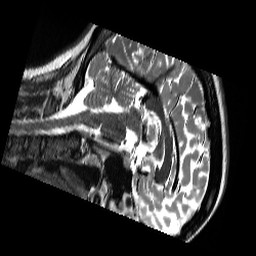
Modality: T2w
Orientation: sagittal
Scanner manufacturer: siemens
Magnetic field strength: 3 T
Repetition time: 13.52 s
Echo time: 0.088 s